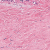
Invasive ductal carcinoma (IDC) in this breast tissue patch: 0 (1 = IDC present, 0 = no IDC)